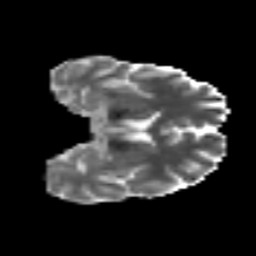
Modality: MD
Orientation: coronal
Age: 32
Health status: ill
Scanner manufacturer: philips
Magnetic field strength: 3 T
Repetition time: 9 s
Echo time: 0.127 s